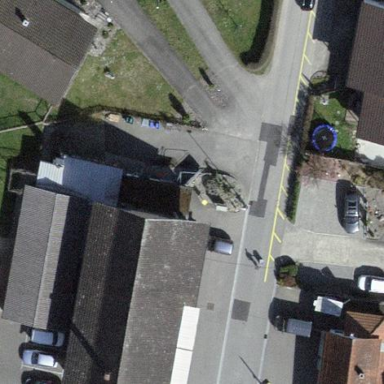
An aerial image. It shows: Building with tile roof.